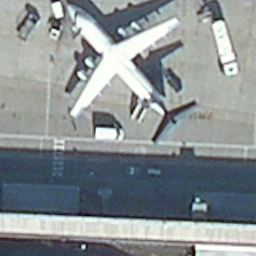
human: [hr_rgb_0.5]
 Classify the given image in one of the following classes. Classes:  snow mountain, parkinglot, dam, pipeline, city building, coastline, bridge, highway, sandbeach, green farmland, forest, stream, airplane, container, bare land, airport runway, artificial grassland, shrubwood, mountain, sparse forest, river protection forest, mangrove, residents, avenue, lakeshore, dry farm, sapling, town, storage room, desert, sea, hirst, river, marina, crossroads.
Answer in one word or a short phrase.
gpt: airplane